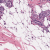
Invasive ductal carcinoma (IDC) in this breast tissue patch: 1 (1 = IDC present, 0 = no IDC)